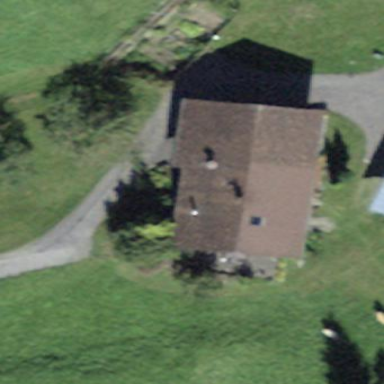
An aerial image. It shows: Farm building.